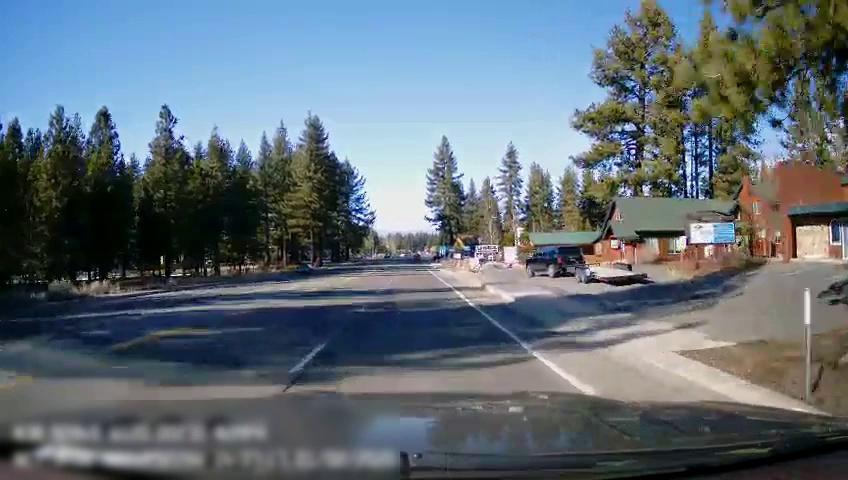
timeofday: Day
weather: Sunny
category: Drivable Space
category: Vehicles | SUV
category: Lanes | Opposite Lane
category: Lanes | Current Lane
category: Lanes | Current Lane
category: Lanes | Current Lane